The image is the raw time-domain waveform of a rolling-element bearing's vibration signal. Diagnose the bearing from this image, choosing from: normal, inner_race, outer_race, ball.
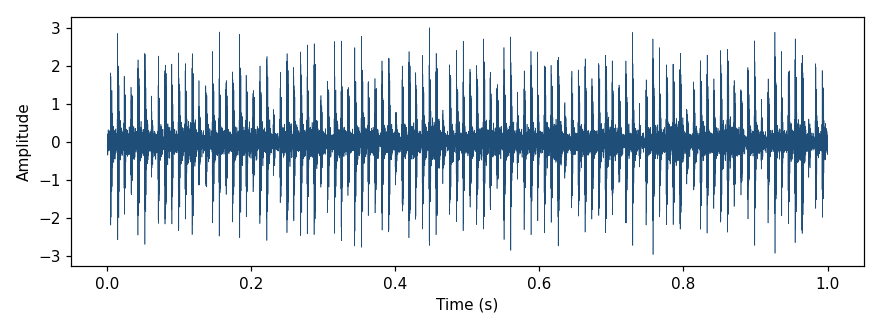
Answer: outer_race